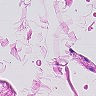
Metastatic tissue present: no